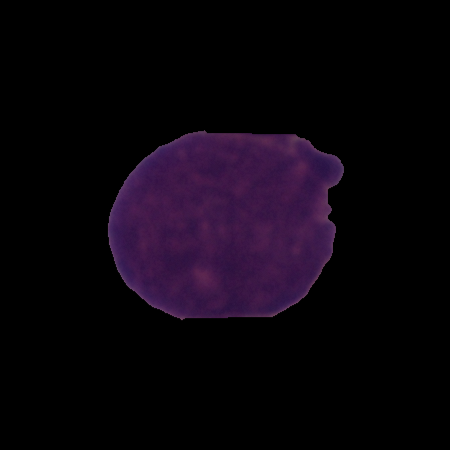
Label: cancer